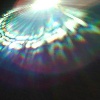
Label: sunburn